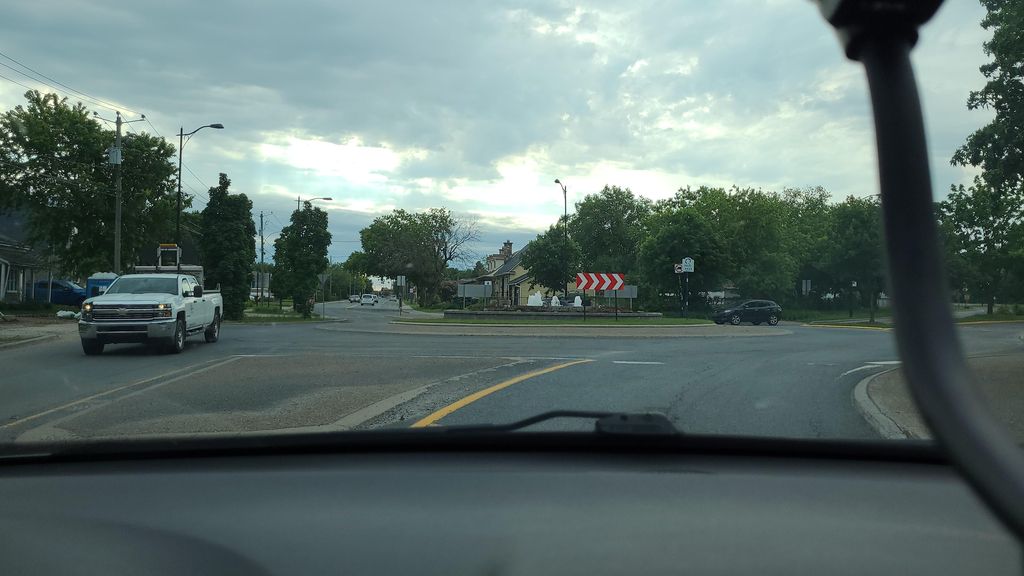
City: montreal